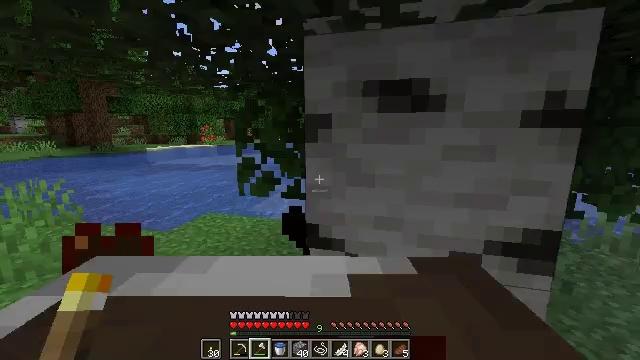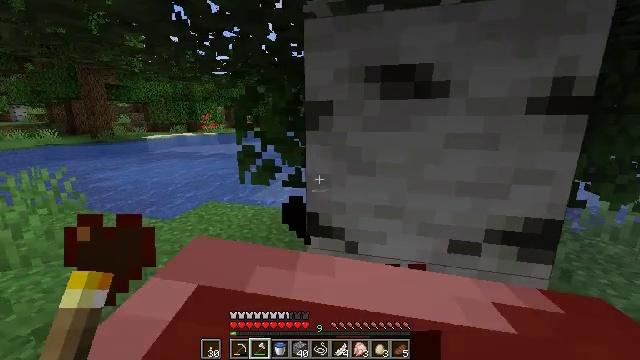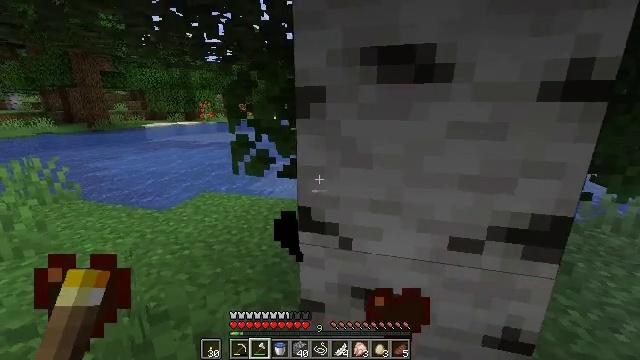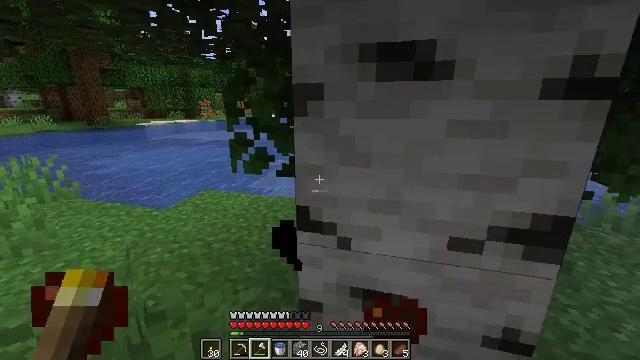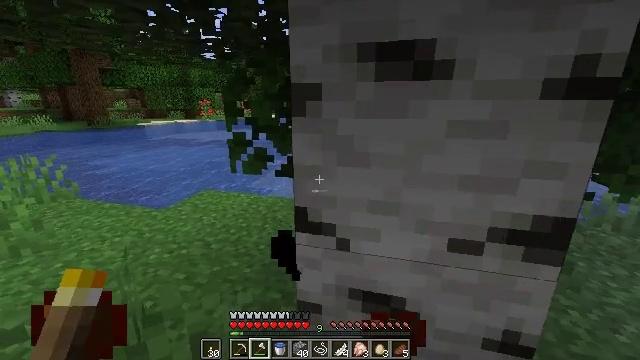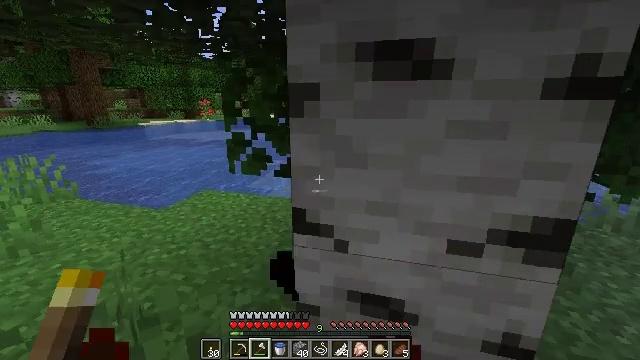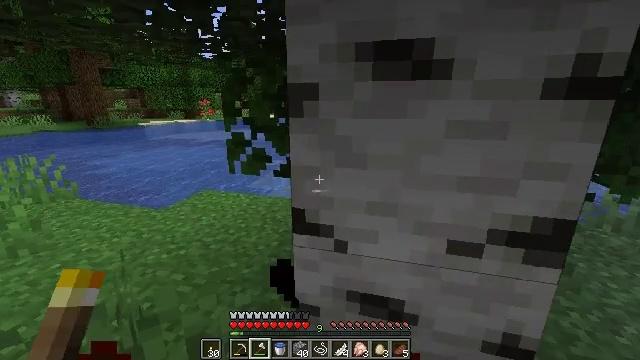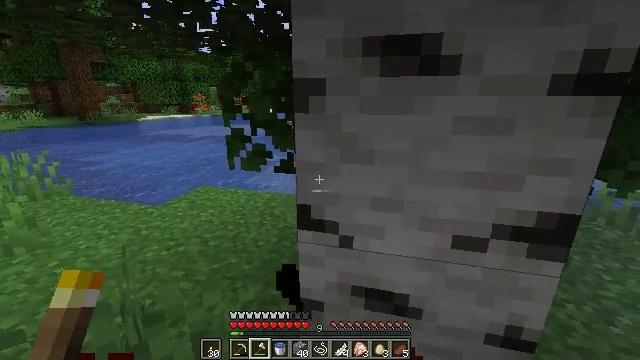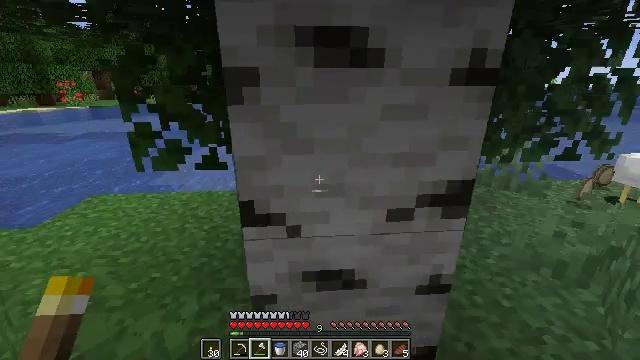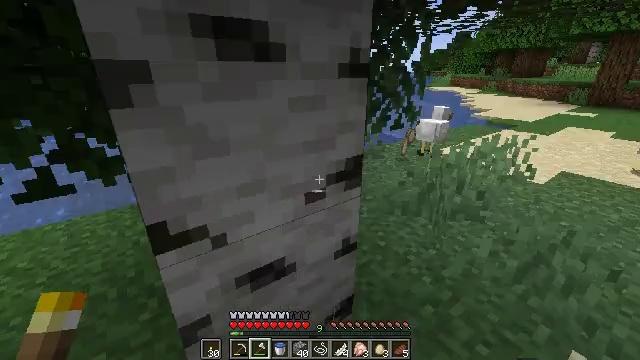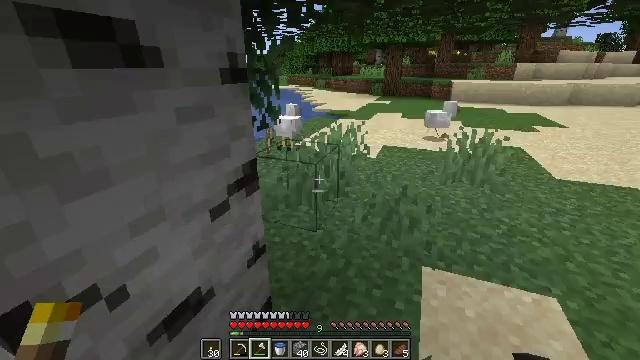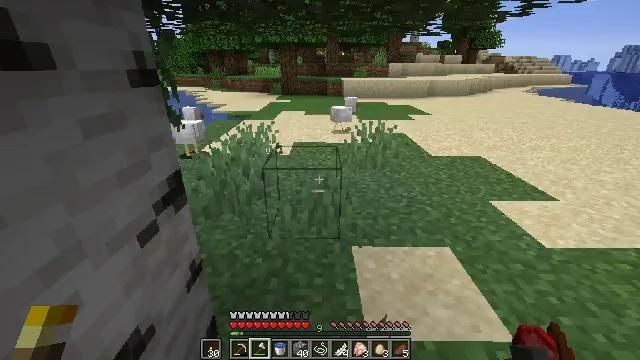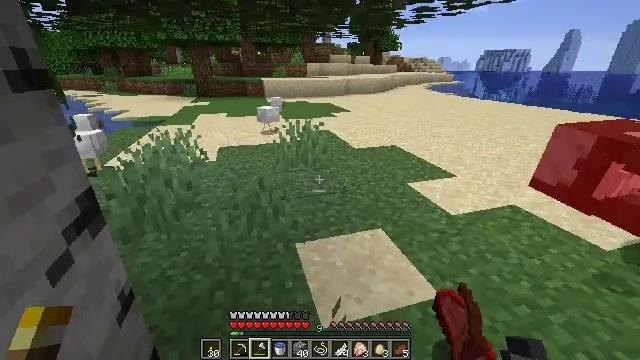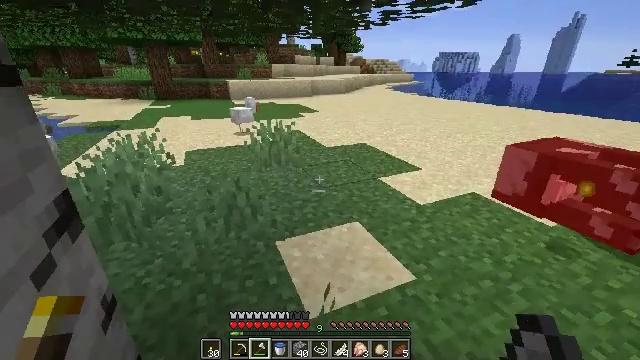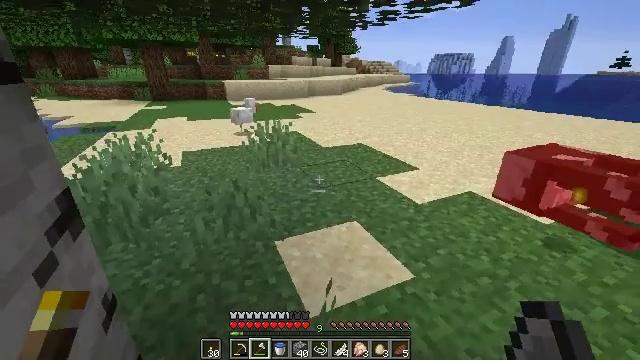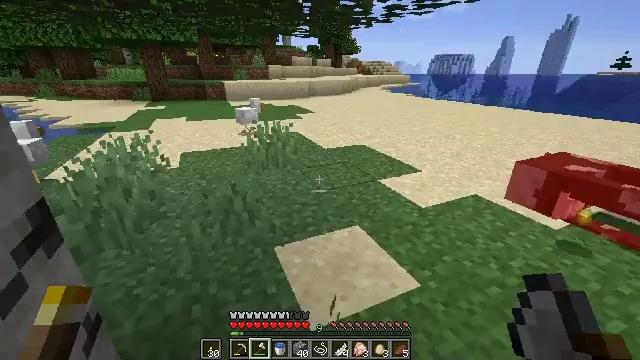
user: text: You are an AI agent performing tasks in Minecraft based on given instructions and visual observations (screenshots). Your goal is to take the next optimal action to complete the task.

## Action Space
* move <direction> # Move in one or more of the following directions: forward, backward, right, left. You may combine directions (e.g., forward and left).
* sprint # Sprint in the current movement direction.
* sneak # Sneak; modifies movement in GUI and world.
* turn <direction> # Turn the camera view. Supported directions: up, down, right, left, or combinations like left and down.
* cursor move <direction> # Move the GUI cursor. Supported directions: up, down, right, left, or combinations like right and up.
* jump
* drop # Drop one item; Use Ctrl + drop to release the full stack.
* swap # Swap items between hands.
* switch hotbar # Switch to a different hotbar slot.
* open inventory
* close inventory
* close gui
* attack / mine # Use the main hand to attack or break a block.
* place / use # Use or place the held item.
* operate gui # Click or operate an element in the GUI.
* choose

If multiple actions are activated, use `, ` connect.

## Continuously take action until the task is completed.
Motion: motion action
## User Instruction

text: Hunt a chicken.
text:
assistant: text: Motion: turn down
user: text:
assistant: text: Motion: turn down
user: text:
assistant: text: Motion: no_op
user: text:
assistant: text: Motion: no_op
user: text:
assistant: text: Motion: no_op
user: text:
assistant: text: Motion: no_op
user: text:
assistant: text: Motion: move left, turn down
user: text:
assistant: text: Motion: move left, turn right and down
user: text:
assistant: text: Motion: move left, turn right and down
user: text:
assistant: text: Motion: move left, turn right
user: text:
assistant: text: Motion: move left, turn right
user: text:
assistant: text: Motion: turn right
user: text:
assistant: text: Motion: turn right
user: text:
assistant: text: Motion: move forward
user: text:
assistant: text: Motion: move forward
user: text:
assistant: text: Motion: move forward
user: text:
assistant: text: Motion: move forward
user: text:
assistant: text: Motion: move forward, turn right
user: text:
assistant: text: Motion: move forward, turn right
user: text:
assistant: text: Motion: move forward, turn right
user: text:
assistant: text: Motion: move forward, turn right
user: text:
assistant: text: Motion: move forward, turn right
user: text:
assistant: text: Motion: move forward, turn left
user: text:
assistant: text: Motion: move forward, sprint, turn left
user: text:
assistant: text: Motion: move forward, sprint, turn left
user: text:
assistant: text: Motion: move forward, sprint, turn left
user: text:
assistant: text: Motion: move forward, sprint
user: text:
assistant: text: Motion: move forward, sprint
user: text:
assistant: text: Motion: move forward, sprint
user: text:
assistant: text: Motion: move forward, sprint